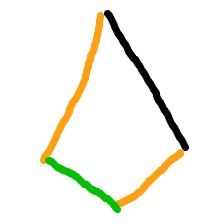
Shape: kite